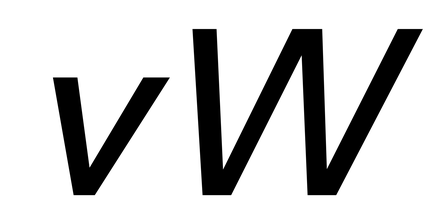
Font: InstrumentSans-Italic_Medium_Italic